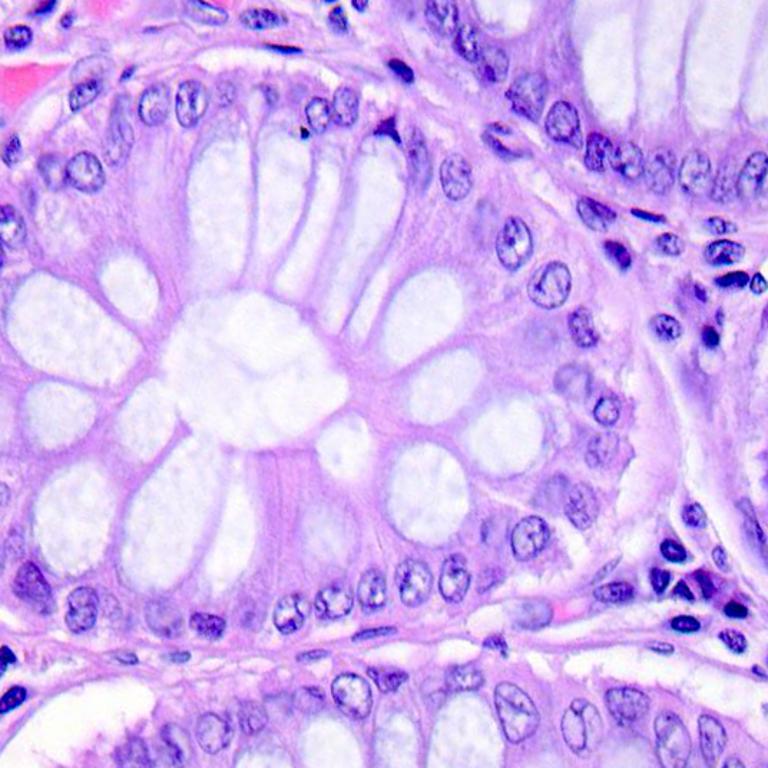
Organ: colon
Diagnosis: benign